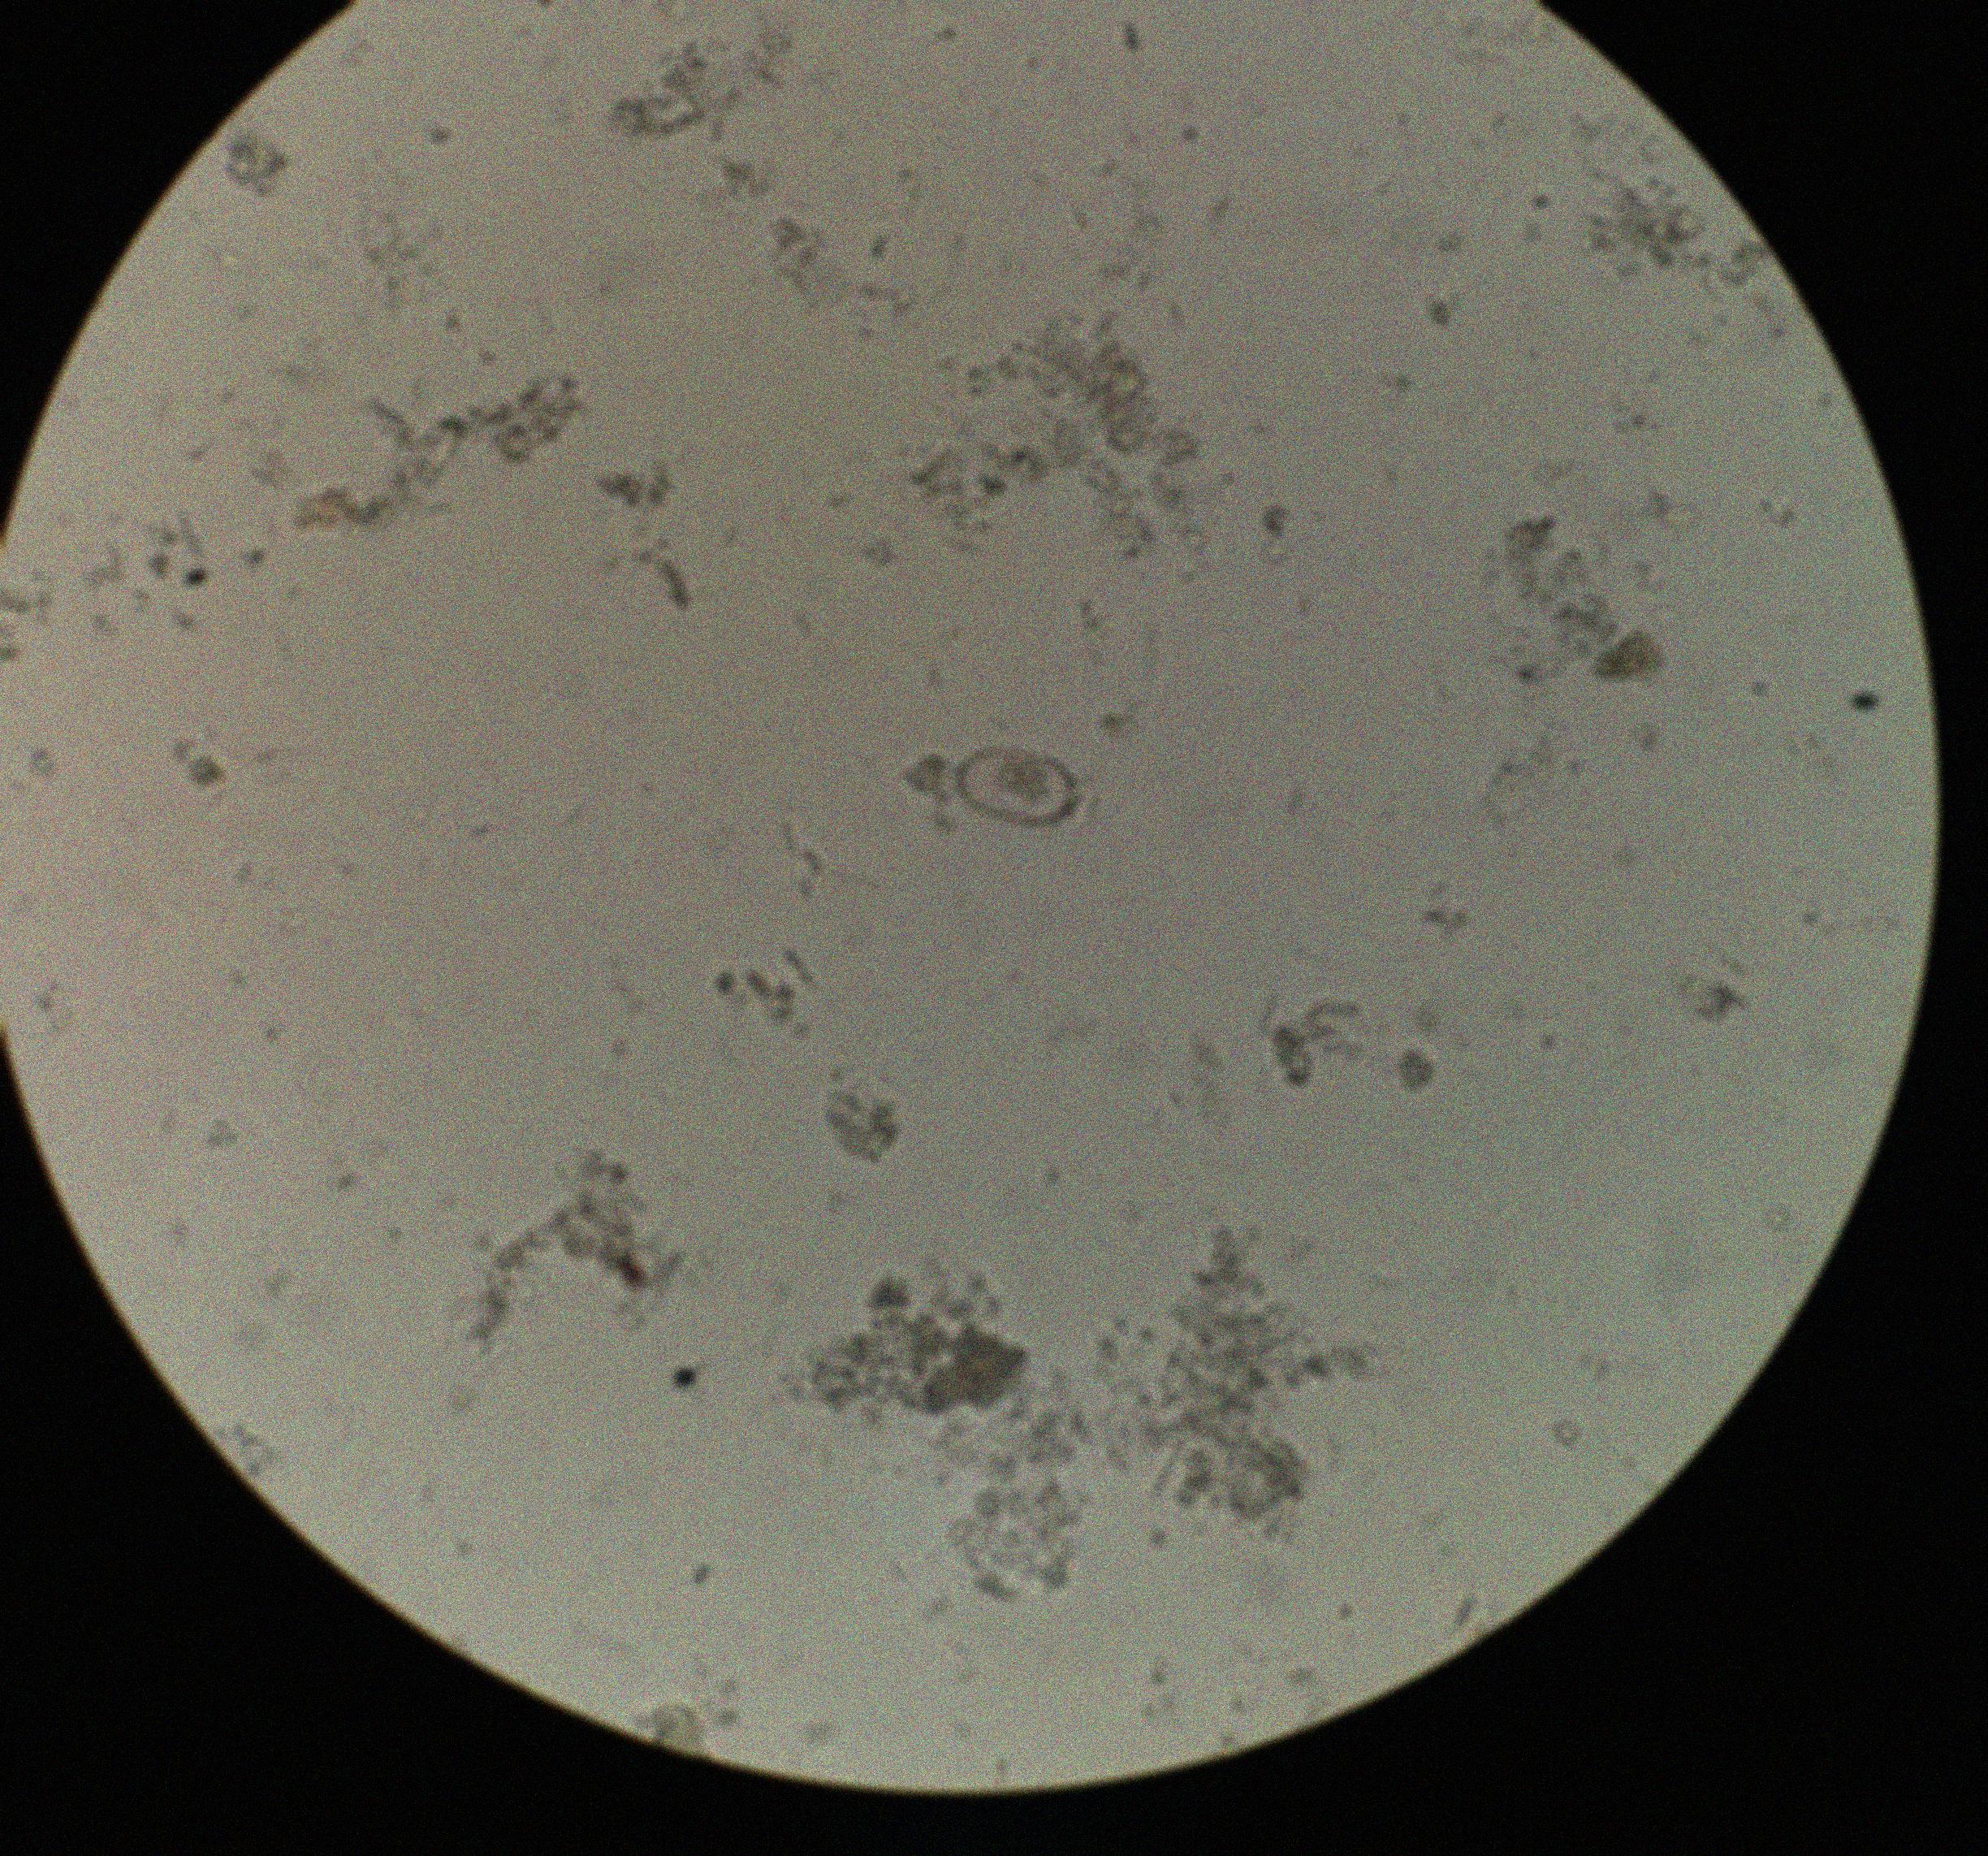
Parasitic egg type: Capillaria philippinensis